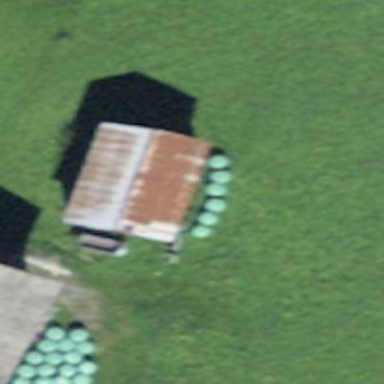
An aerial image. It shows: Barn.